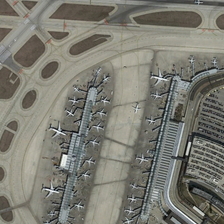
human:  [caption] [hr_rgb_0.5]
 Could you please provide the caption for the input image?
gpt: many planes are parked near two terminals in an airport with a parking lot .

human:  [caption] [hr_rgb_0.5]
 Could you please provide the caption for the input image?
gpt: many planes are parked near two terminals in an airport with a parking lot .

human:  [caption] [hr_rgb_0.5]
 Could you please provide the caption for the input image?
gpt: many planes are parked near two terminals in an airport with a parking lot .

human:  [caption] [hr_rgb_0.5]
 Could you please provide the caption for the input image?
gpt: many planes are parked near two terminals in an airport with a parking lot .

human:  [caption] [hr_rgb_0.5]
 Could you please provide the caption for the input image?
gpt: many planes are parked near two terminals in an airport with a parking lot .